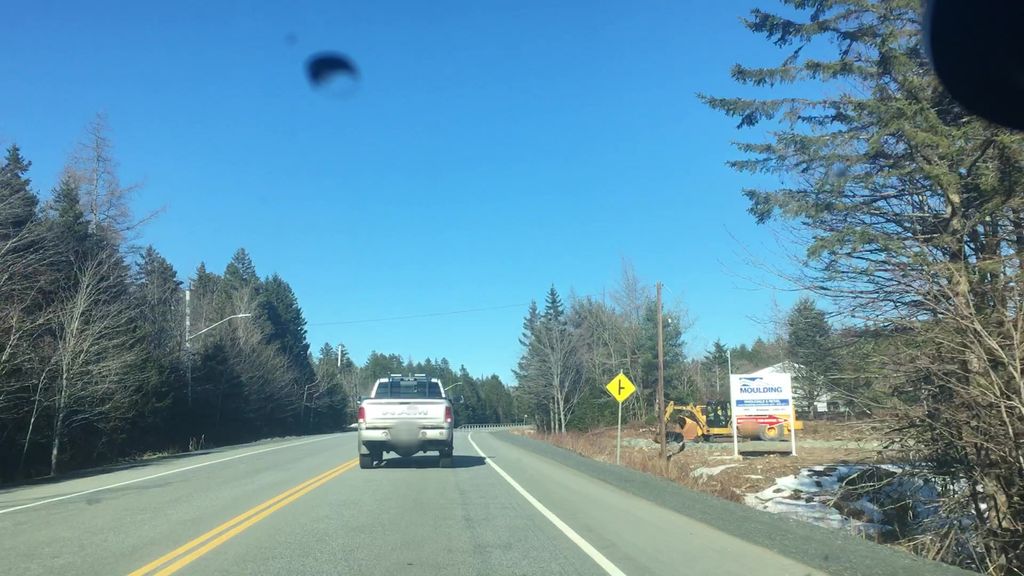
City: halifax